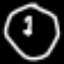
Label: clock